Interaction volume radius: 5 \u00c5
Interaction volume height: 40 \u00c5
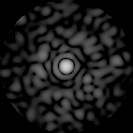
Disorder parameter: 0.8548